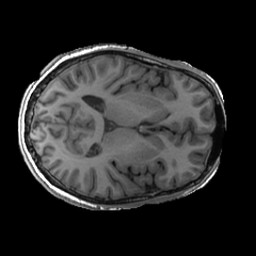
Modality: T1w
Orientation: axial
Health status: ill
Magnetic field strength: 3 T